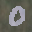
Label: 0